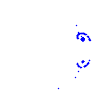
Particle: pion